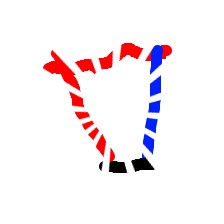
Shape: trapezoid